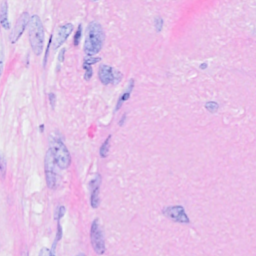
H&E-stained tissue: Breast